Field crop: maize
Growth stage: 1
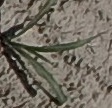
Species: sorghum